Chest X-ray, PA view. Patient: 62 years old, sex M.
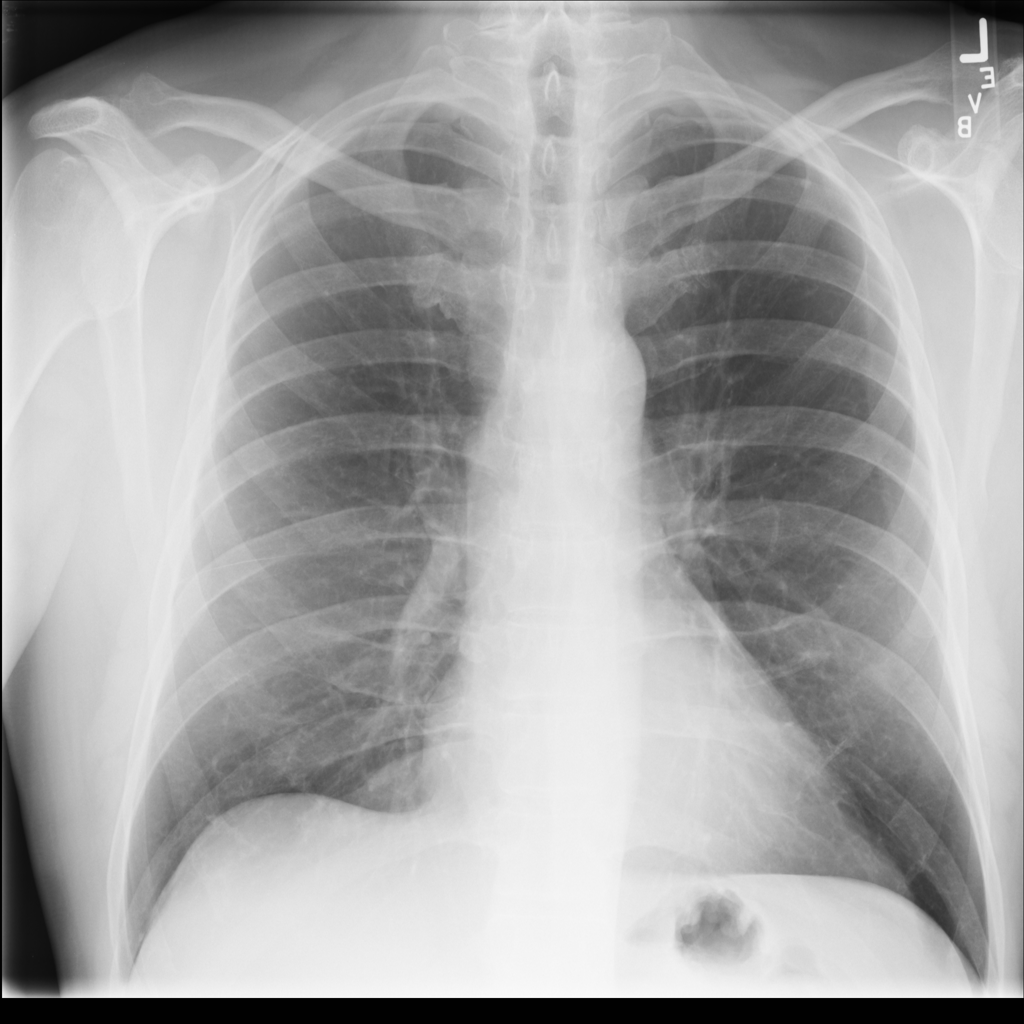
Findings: Nodule